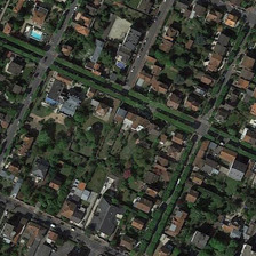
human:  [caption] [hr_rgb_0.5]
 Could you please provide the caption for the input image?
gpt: Here is a residential area of high afforestation rate.

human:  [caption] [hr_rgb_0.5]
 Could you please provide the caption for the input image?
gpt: This is a high growth residential area.

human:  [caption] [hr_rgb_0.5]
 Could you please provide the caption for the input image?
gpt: This is a residential area with high greening rate.

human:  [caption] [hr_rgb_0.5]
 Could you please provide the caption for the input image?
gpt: This is a residential area with a high rate of ambush.

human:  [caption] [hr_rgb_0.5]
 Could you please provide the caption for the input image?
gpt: This is a residential area with a high floral rate.